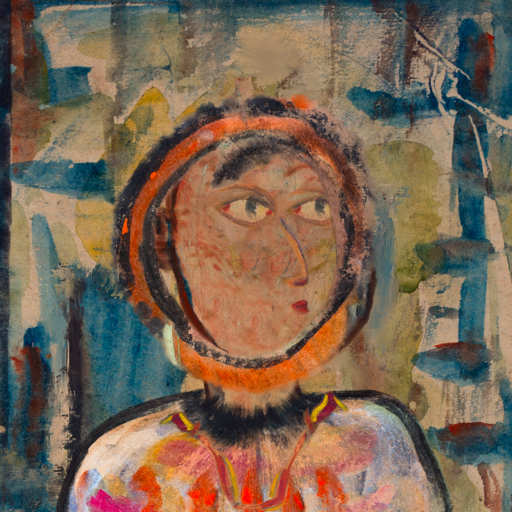
Background: Orphan, Head And Neck Side: Orphan, Face Side: GypsyMother, Bust: Childish, Hair Side: Childish, Head Accessory: Blank, Second Necklace: Gypsy_Mother_1, Necklace: Blank, Baby: Blank